Field crop: maize
Growth stage: 2
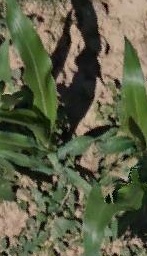
Species: maize